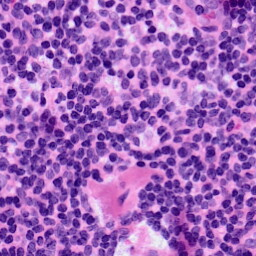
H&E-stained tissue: LymphNode